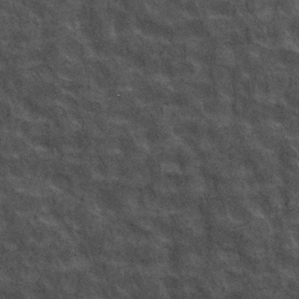
Label: frost